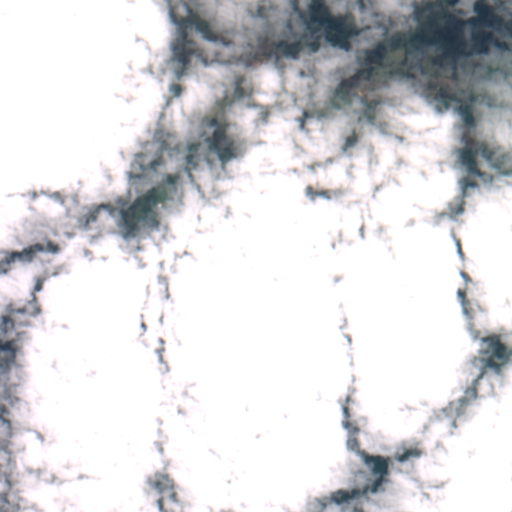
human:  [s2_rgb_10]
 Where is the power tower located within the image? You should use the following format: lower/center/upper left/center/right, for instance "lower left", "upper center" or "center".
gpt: The power tower is located in the upper left of the image.
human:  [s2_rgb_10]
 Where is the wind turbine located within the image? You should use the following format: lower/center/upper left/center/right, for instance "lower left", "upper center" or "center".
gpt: The wind turbine is located in the lower left of the image.
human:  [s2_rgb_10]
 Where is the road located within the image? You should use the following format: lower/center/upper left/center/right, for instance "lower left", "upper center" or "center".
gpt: There is no road in the image.